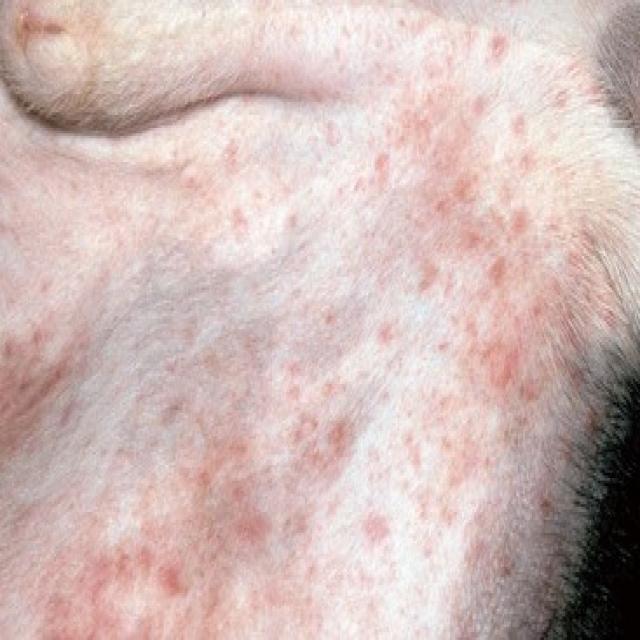
Canine hypersensitivity reaction — allergic skin response with urticaria, erythema, pruritus, and angioedema. May be food, environmental, or flea allergy related.